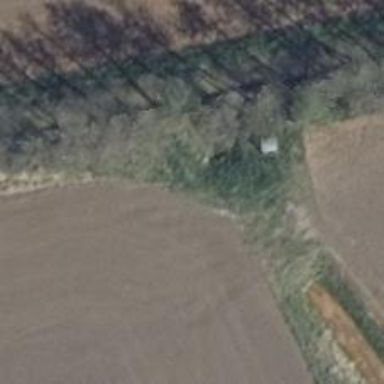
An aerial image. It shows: Hunting stand.